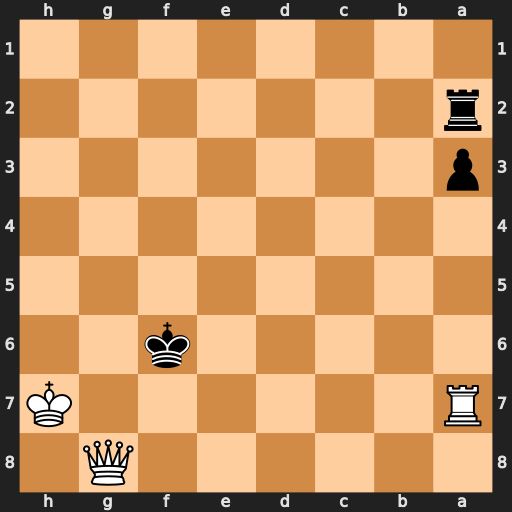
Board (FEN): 6Q1/R6K/5k2/8/8/p7/r7/8
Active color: b
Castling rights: -
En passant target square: -
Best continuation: Rh2#